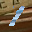
Label: 1